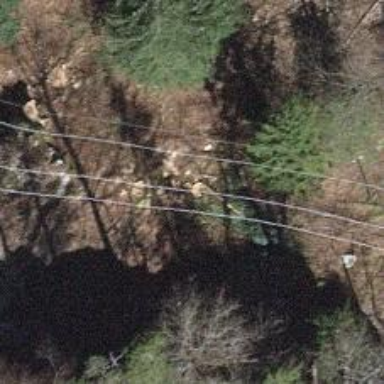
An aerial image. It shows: Minor power line.